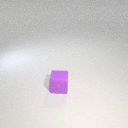
small purple rubber cube